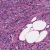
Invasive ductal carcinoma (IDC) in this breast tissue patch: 1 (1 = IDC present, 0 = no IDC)